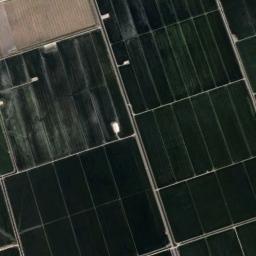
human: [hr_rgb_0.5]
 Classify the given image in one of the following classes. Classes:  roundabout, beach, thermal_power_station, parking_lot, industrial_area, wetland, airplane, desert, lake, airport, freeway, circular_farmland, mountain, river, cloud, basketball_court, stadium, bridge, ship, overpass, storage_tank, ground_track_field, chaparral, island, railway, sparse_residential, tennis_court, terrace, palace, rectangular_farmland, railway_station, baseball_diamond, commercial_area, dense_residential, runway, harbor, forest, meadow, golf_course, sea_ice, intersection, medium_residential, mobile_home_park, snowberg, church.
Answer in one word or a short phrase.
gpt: rectangular_farmland